Field crop: maize
Growth stage: 2
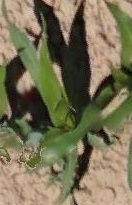
Species: maize